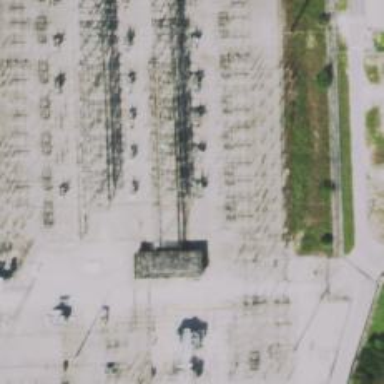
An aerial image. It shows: Switch used for power control.